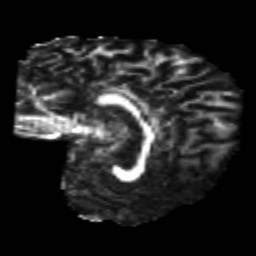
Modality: FA
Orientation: sagittal
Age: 24
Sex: female
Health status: healthy
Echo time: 0.074 s